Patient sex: M
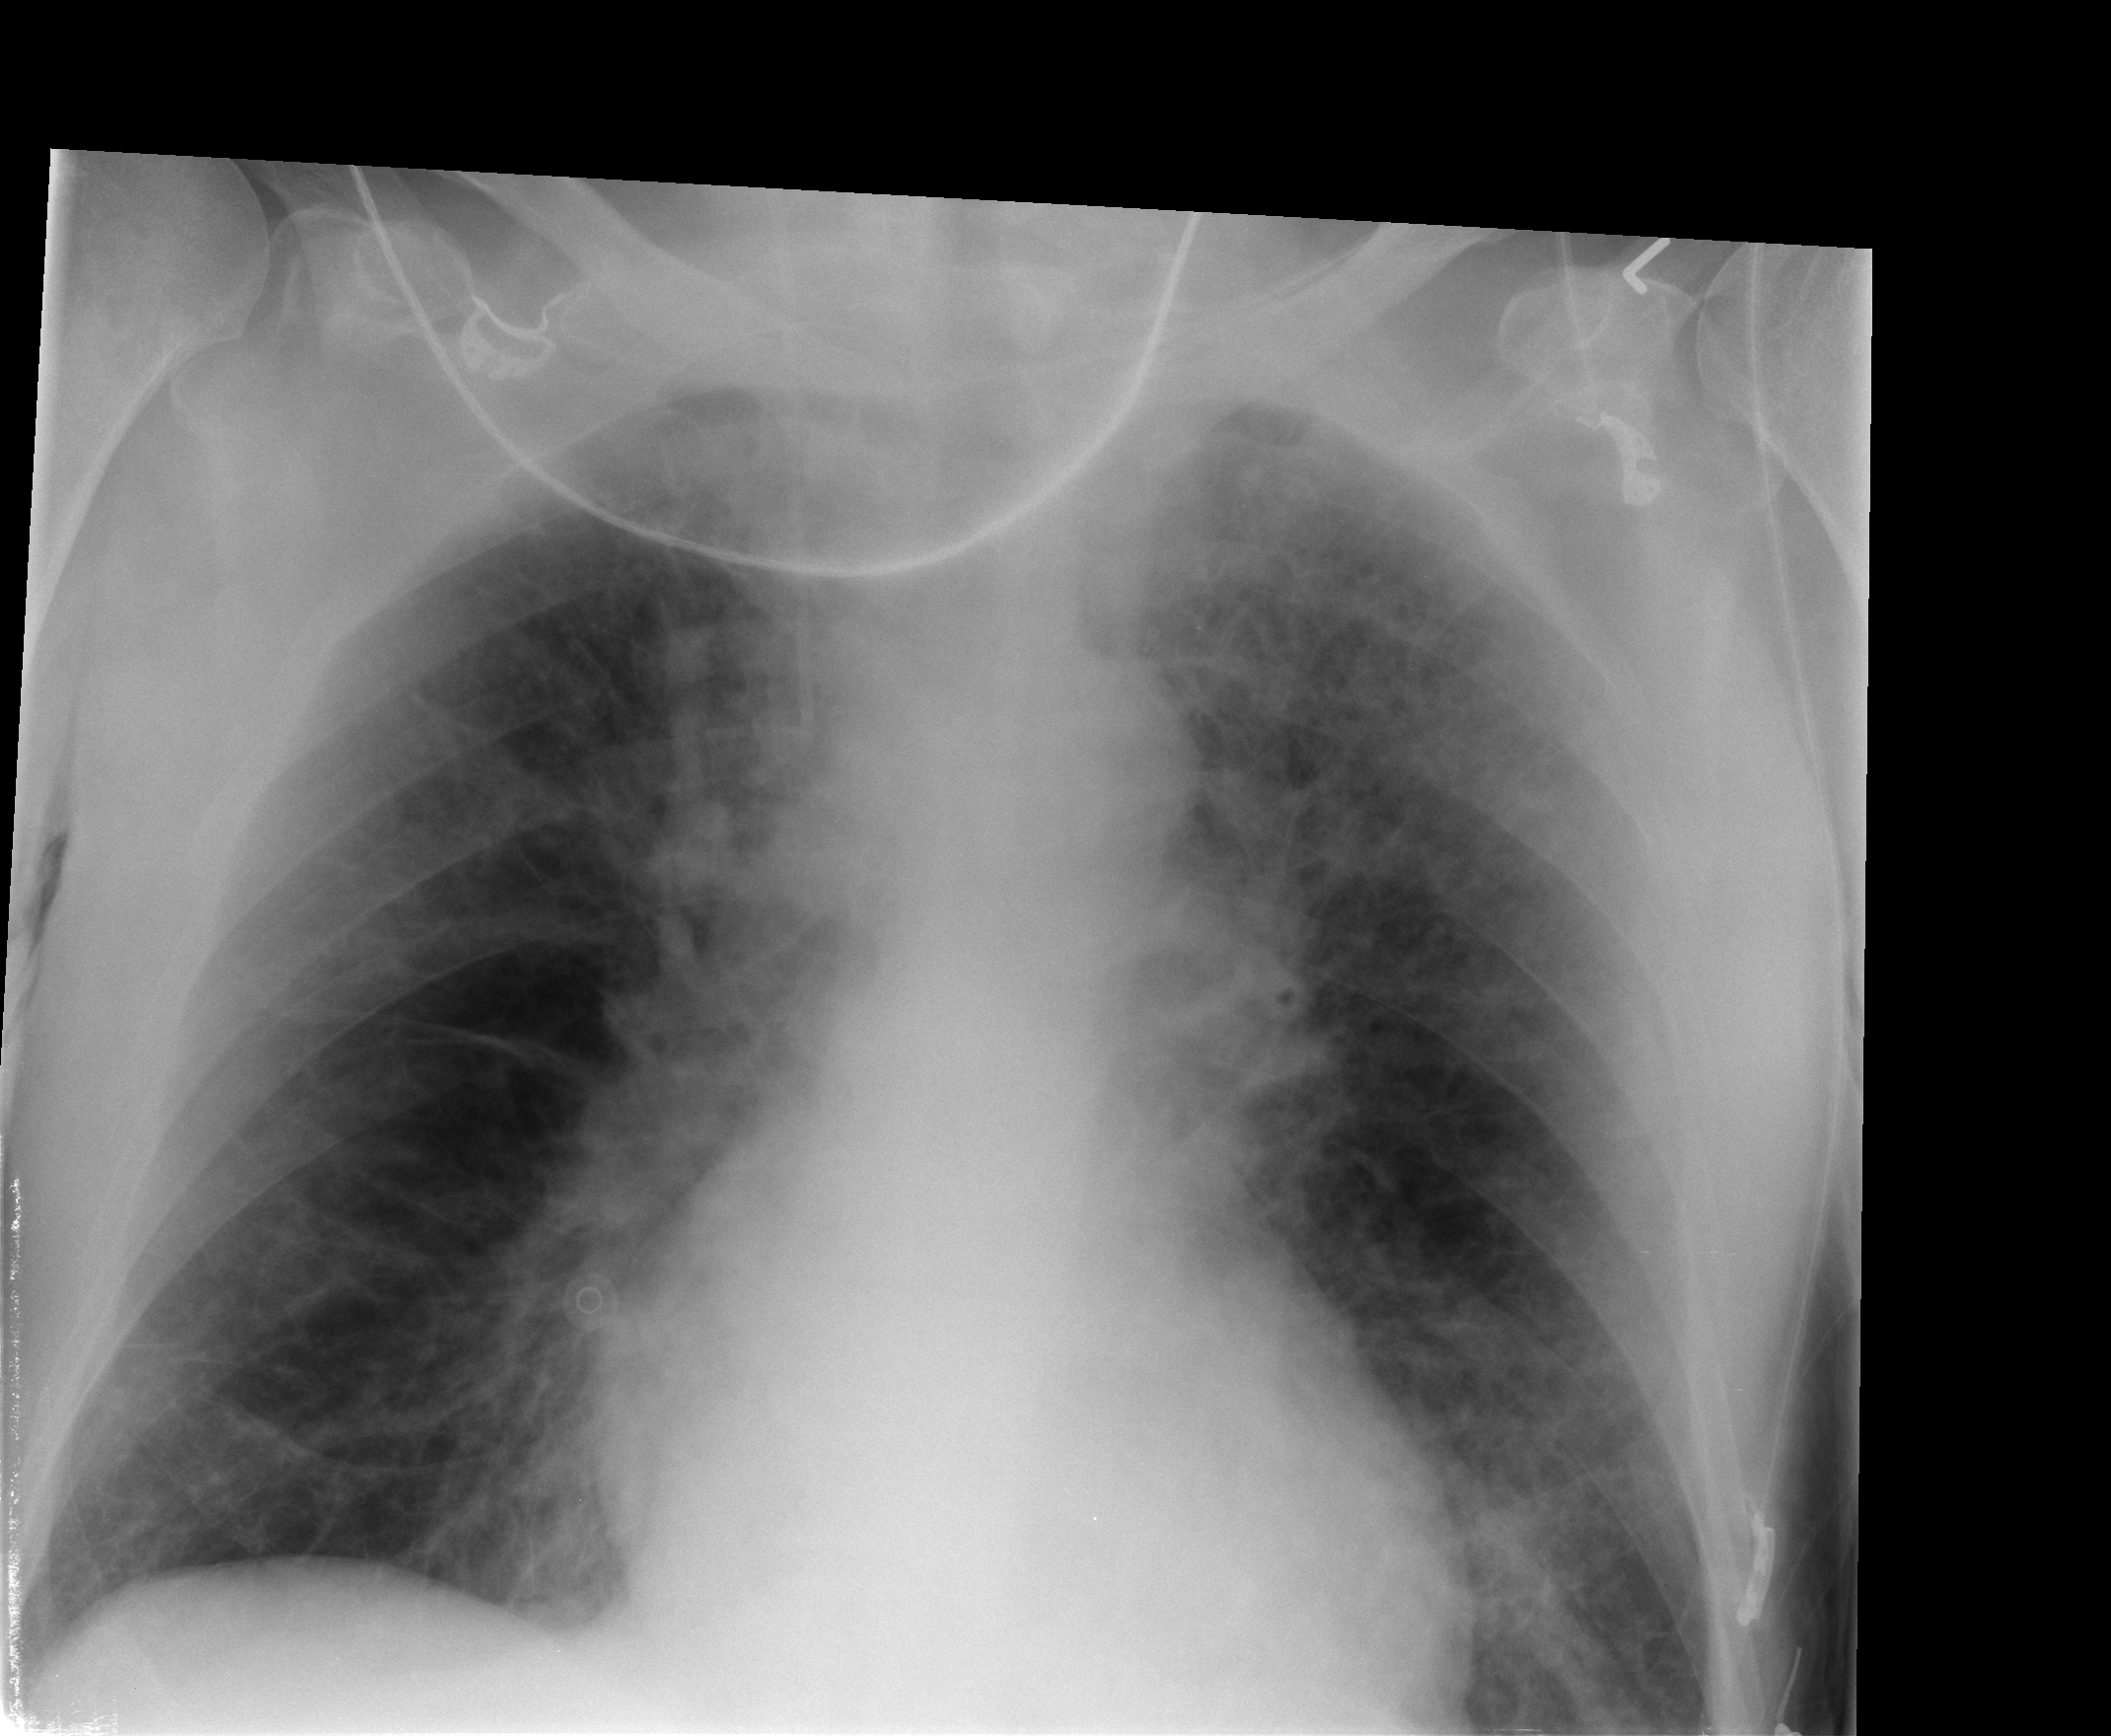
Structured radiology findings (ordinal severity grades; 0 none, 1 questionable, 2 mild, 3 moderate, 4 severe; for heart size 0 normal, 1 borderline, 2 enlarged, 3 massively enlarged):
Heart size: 0
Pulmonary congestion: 2
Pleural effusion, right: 0
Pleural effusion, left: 0
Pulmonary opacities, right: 0
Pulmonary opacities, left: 0
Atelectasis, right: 0
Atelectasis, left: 0